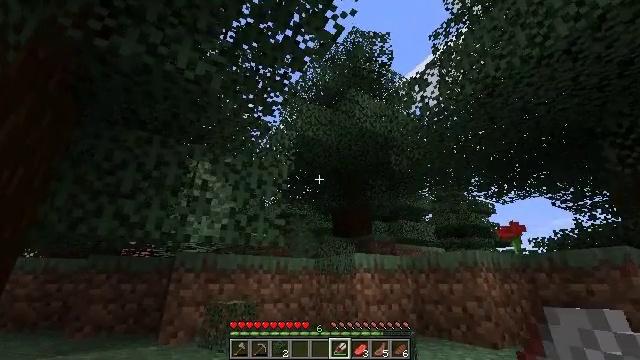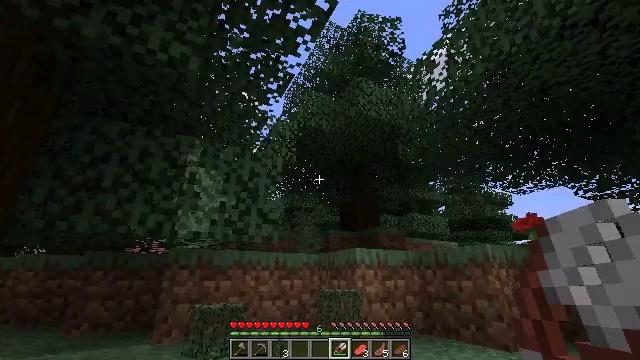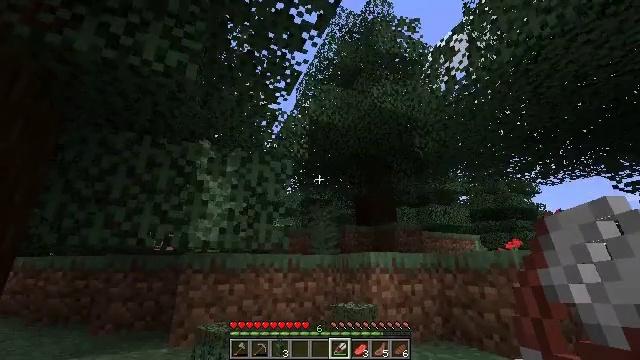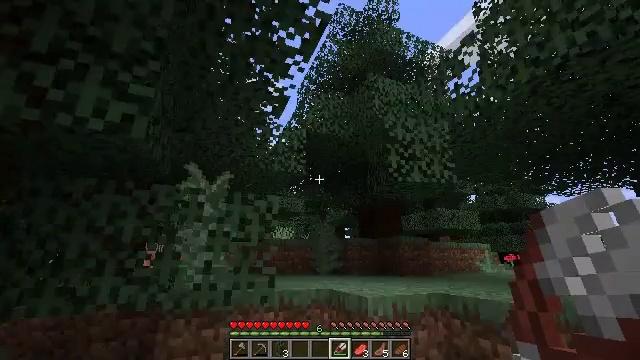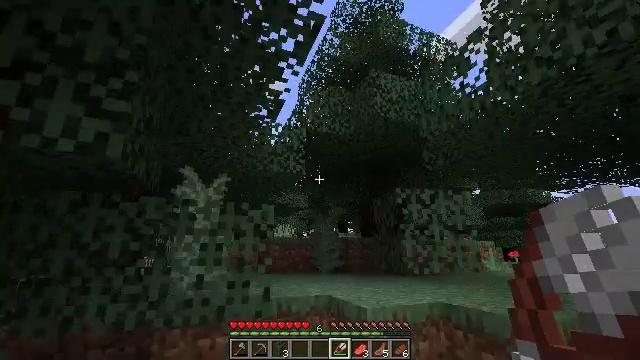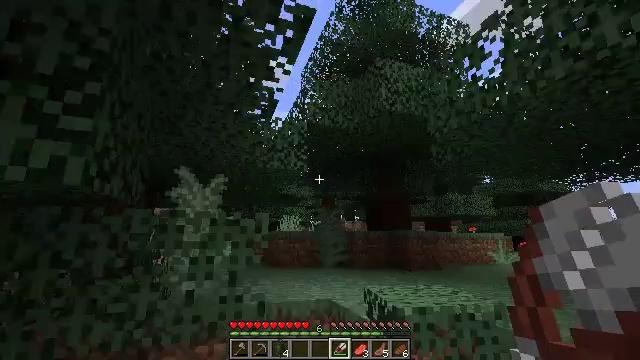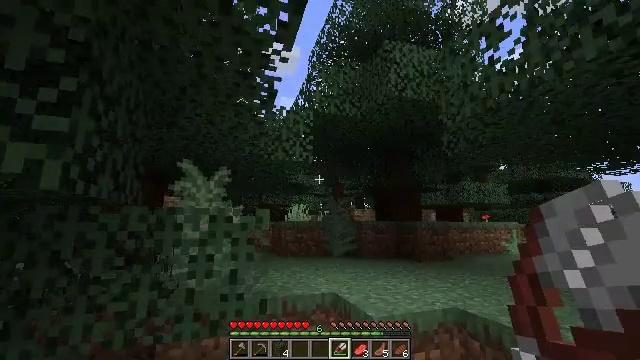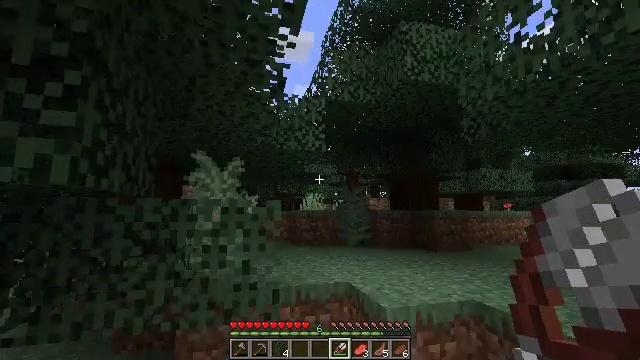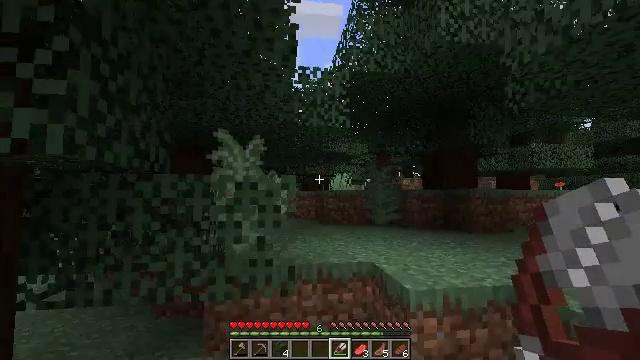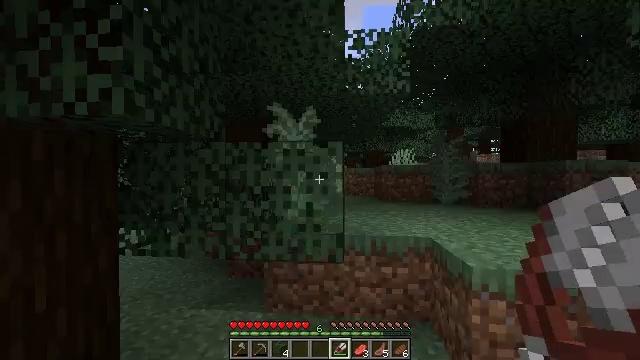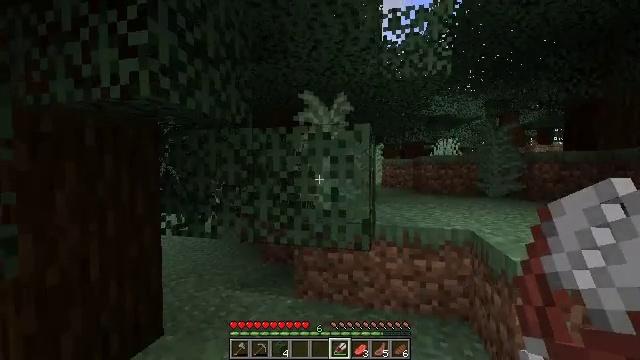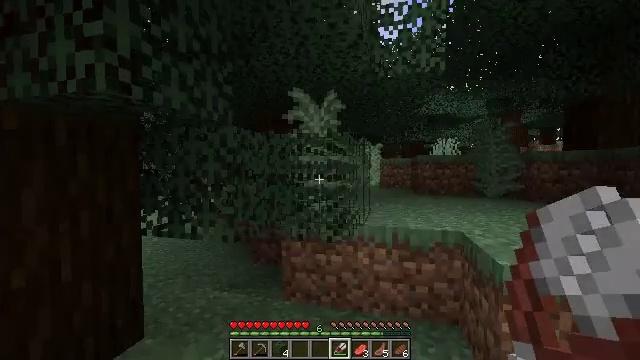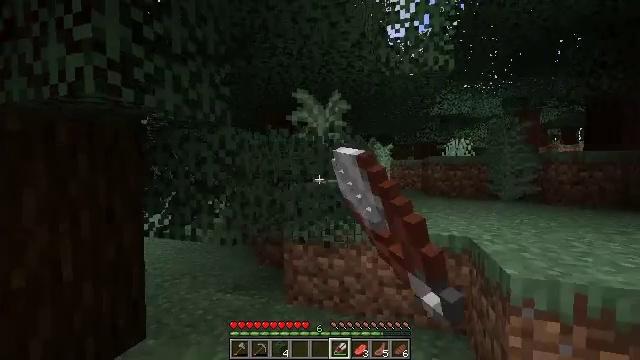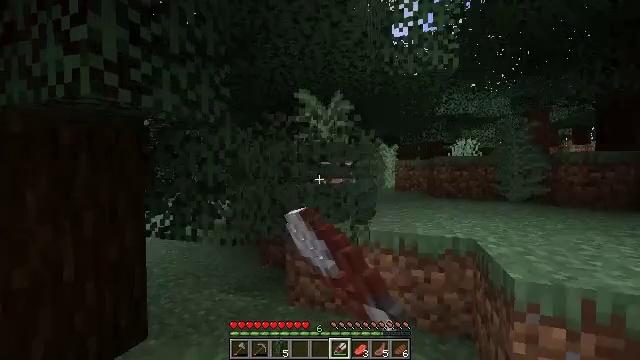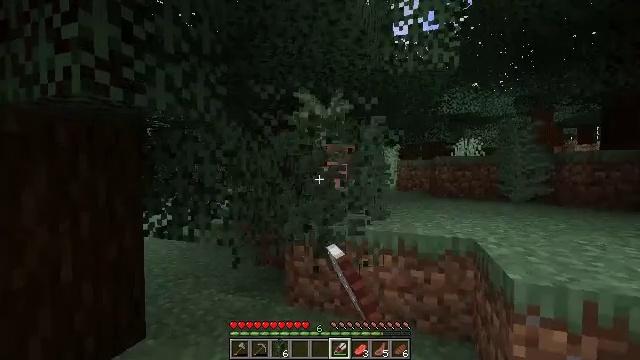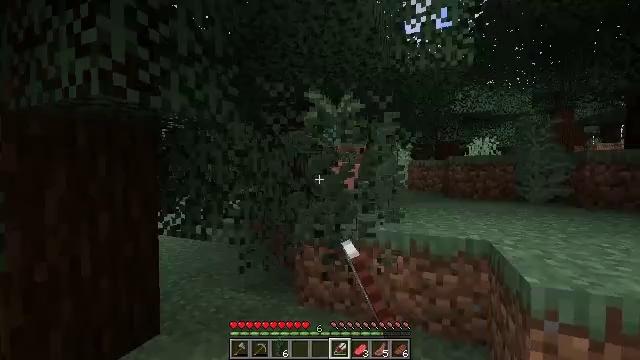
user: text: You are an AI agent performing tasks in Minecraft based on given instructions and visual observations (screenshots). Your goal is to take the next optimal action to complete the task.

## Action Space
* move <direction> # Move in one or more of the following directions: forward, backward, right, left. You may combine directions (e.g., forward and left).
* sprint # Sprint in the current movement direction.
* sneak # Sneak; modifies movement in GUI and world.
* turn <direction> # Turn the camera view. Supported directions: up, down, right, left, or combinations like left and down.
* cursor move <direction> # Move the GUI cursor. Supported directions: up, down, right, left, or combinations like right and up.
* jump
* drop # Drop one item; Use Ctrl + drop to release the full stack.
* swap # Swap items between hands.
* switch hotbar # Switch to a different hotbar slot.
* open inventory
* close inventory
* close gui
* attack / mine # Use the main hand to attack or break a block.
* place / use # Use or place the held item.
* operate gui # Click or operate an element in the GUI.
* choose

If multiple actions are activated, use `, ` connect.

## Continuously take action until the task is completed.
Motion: motion action
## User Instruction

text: Mine spruce leaves from the tree.
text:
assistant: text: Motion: move forward and move right, turn left and down
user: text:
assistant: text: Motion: move forward and move right, turn left and down, jump
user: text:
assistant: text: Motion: move forward and move right, turn left and down, jump
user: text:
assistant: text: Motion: move forward, turn down, jump
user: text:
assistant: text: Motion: move forward, turn left and down, jump
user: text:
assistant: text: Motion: move forward, turn left and down, jump
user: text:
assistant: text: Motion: move forward and move right, turn left and down
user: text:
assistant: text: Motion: move forward and move right, turn left and down
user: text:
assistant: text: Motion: move forward and move right, turn left and down
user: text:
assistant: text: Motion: move forward and move right, turn left and down
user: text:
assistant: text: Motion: attack / mine
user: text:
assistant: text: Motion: turn left, attack / mine
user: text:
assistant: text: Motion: turn left, attack / mine
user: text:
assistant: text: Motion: no_op
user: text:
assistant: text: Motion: turn left
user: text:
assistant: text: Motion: no_op